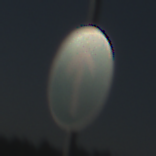
Verkehrszeichen: VorgeschriebeneFahrtrichtungGeradeaus
Umgebung: Outdoor, Nature
Tageszeit: MorningAfternoon
Wetter: PartlyCloudy
Licht: Natural
Jahreszeit: NotSpecified
Kontrast: HighContrast